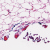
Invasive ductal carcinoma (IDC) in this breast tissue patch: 0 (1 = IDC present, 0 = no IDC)